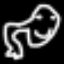
Label: frog